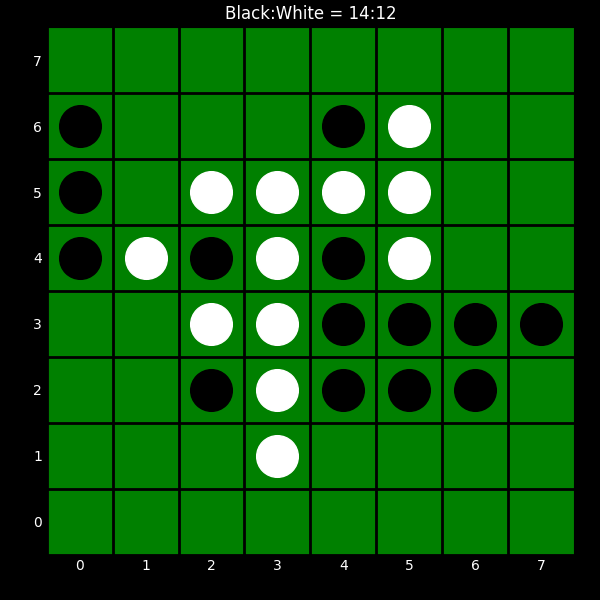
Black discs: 14
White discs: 12